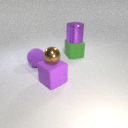
large purple metal cylinder above large green rubber cube